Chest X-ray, PA view. Patient: 37 years old, sex F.
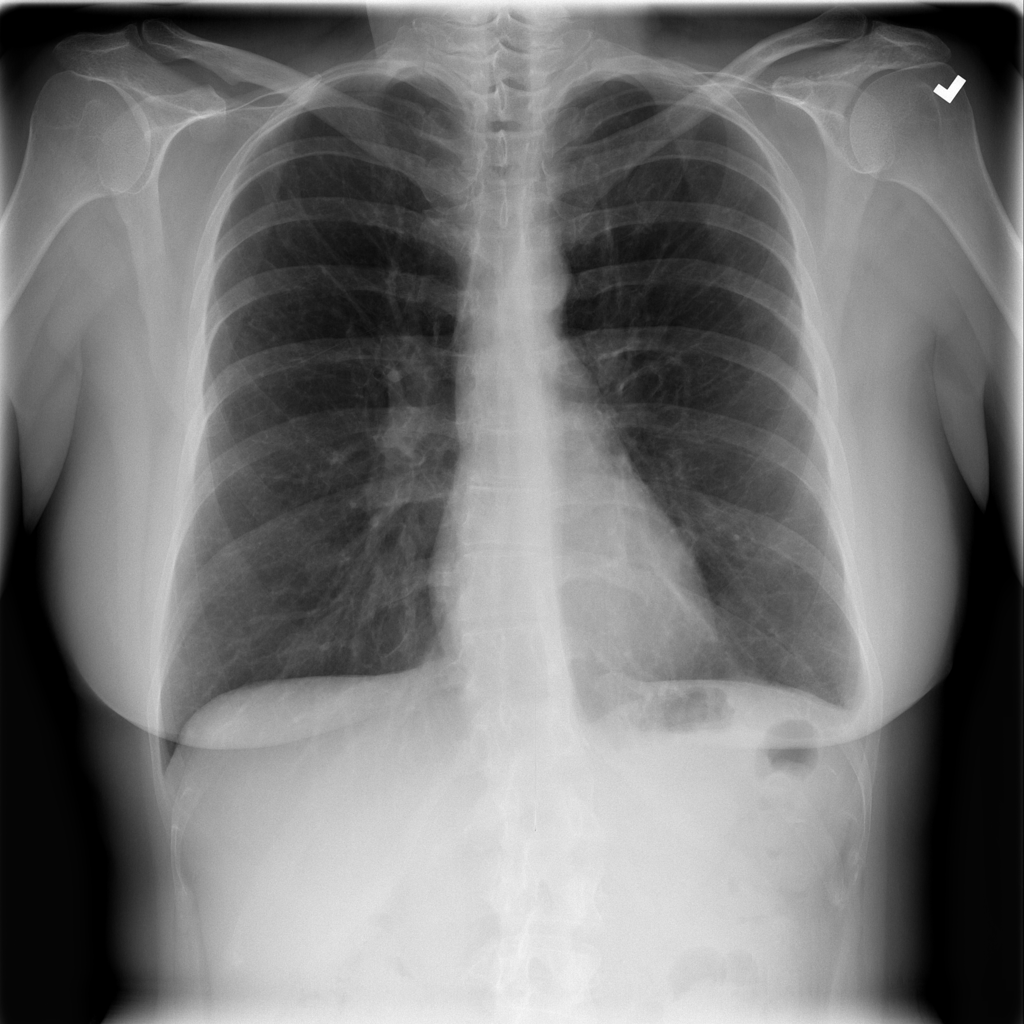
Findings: No Finding